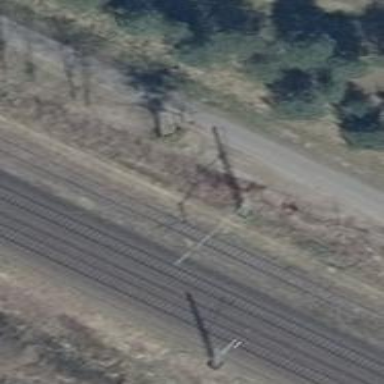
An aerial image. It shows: Railway yard.